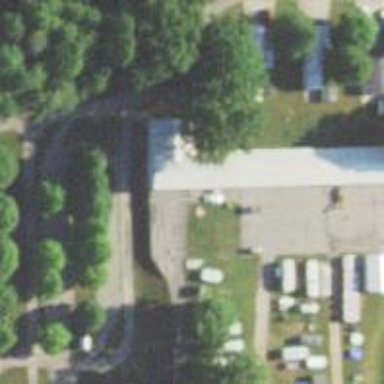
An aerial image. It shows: Miniature railway located in service yard.